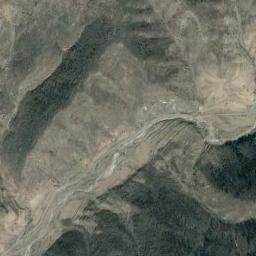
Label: mountain